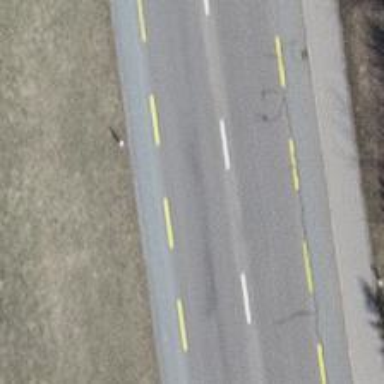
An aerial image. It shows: Primary highway with asphalt surface. There is sidewalk on the left and cycle lane on both sides.